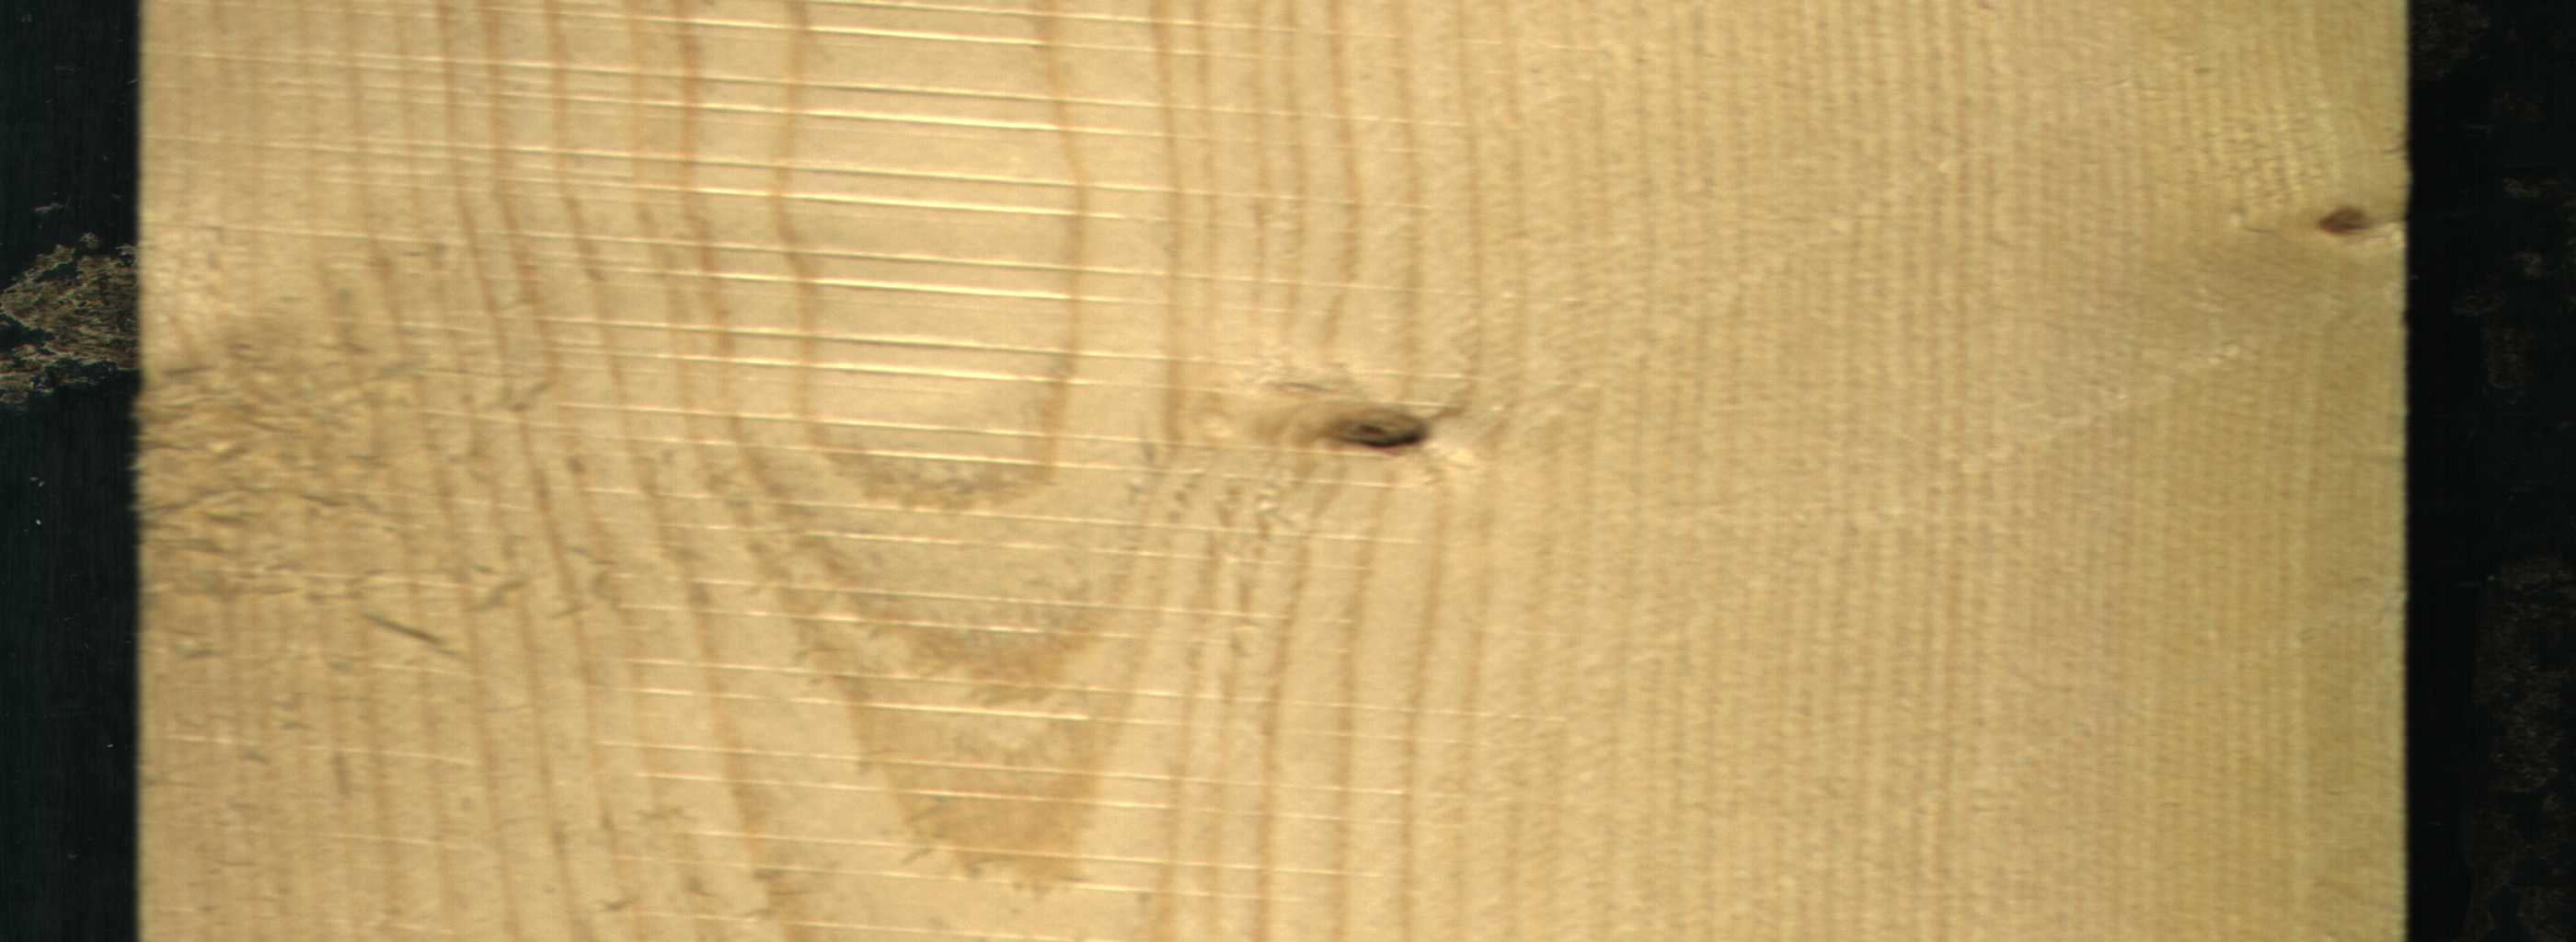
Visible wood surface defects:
Dead_Knot
Live_Knot